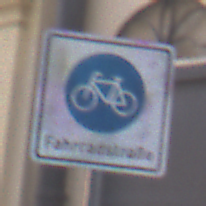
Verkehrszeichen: BeginnFahrradstrasse
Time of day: MorningAfternoon
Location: Outdoor (Urban)
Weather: PartlyCloudy
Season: NotSpecified
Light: Natural